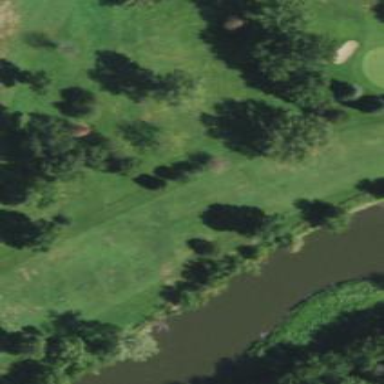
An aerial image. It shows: View of golf hole.